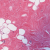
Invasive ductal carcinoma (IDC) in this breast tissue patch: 0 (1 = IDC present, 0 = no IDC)